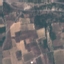
Land use / land cover class: PermanentCrop